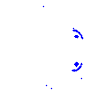
Particle: electron